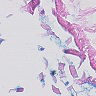
Metastatic tissue present: no